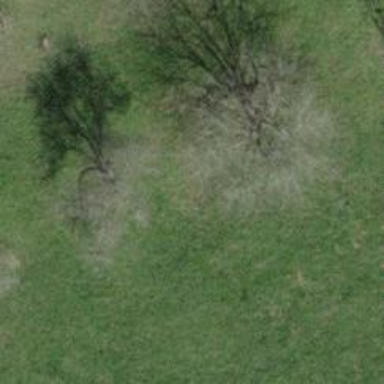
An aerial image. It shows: Agricultural area with deciduous broadleaved trees.